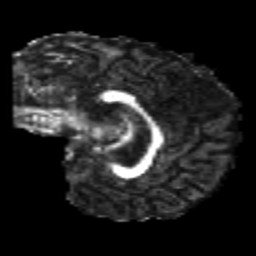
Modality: FA
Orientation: sagittal
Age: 23
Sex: female
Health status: healthy
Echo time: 0.074 s